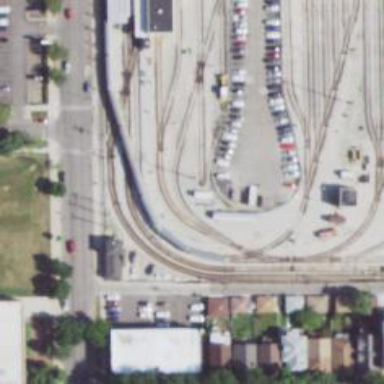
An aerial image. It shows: Electrified rail in service yard.